Field crop: tomato
Growth stage: 1
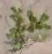
Species: portulaca